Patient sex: M
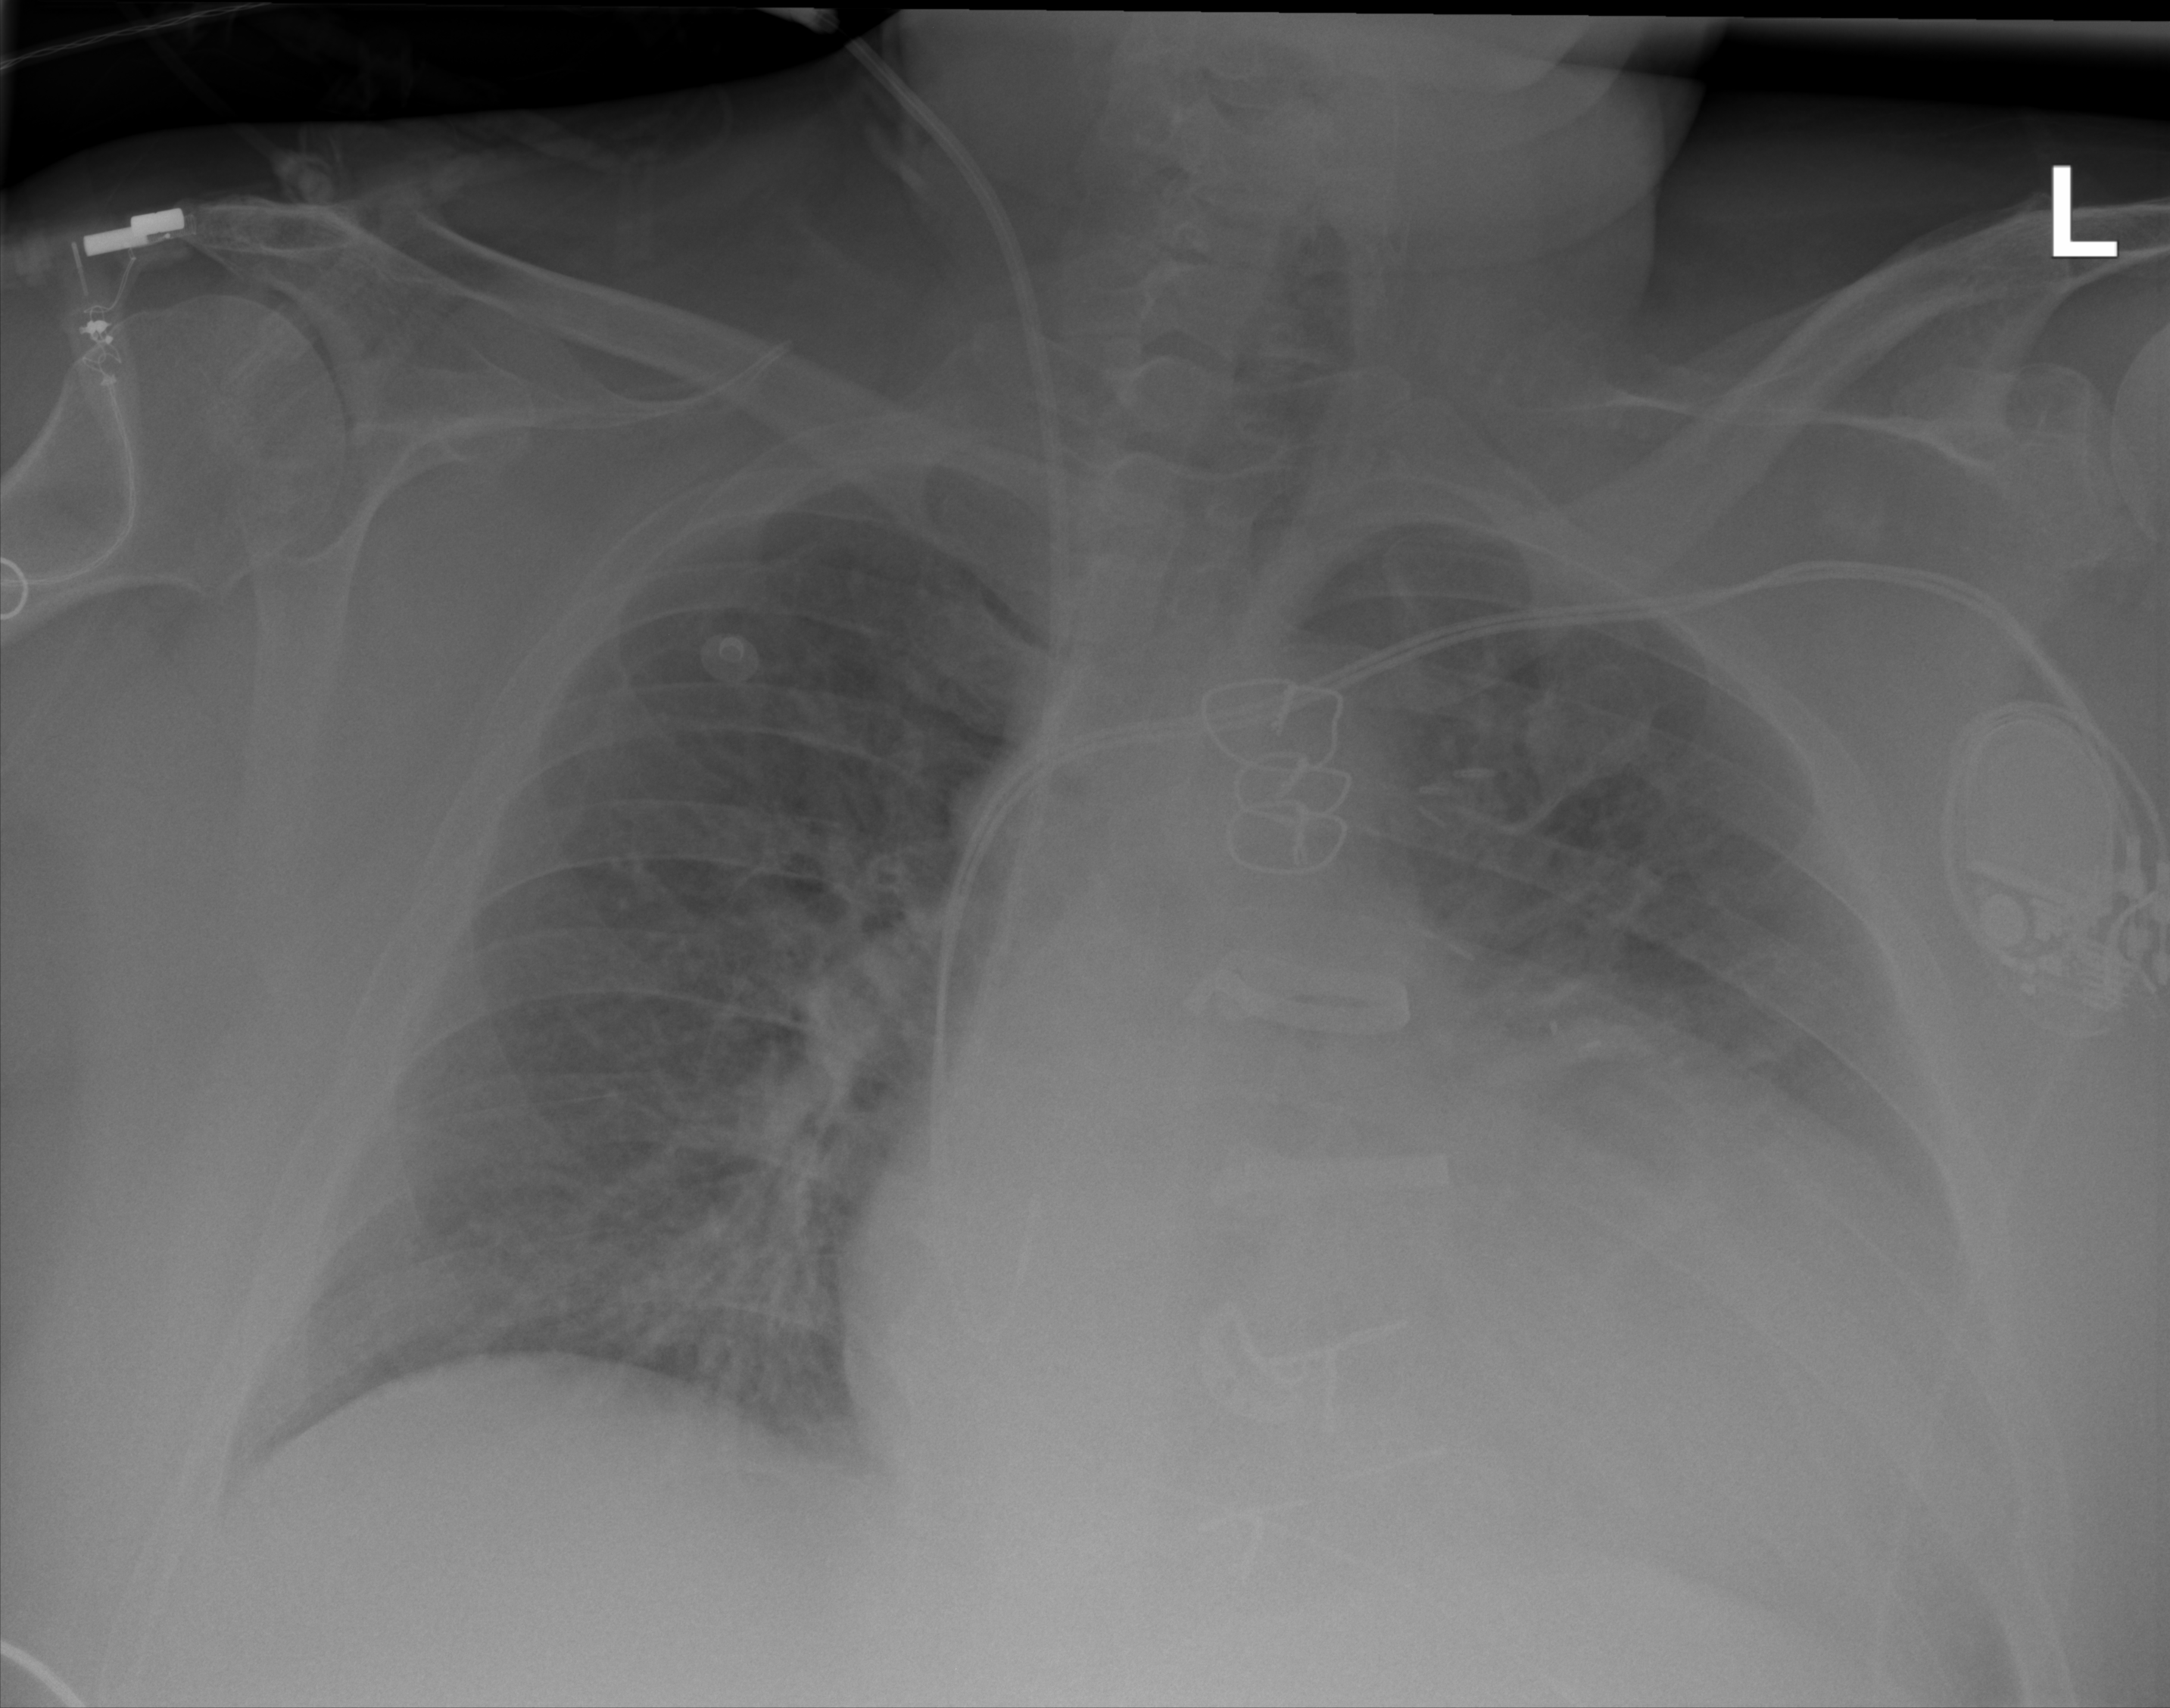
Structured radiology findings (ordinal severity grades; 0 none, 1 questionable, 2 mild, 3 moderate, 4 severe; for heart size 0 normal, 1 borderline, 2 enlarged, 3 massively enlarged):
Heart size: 2
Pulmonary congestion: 3
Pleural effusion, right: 0
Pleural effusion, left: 2
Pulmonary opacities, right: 2
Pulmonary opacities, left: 2
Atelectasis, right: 2
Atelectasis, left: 3